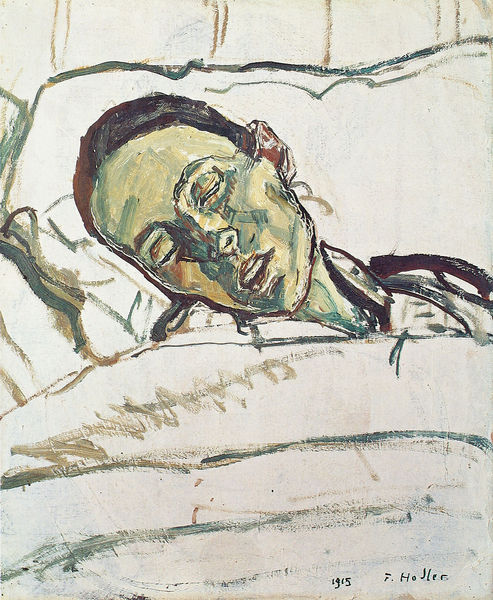
Titel: Die sterbende Valentine Godé-Darel
Künstler: Ferdinand Hodler
Institution: Zürich, Privatbesitz
Schlagwörter: haut, kopf, mann, schlaf, weiß, aquarell, gelb, grün, ocker, bunt, frau, mund, nase, ohr, skizze, zeichnung, jung, augen, gesicht, haupt, mensch, tot, hals, portrait, porträt, signatur, öl, pastos, haare, decke, lippen, schlafen, schlafend, datierung, kissen, eine frau, bett, bettdecke, dünn, ausgemergelt, dürr, krank, schweiz, hodler, kurz, bettlaken, schlaff, krankheit, müde, ölskizze, scwarz, grünlich, erschöpft, krankenbett, sterbebett, datiert, 1915, f., ubunt, ein kissen